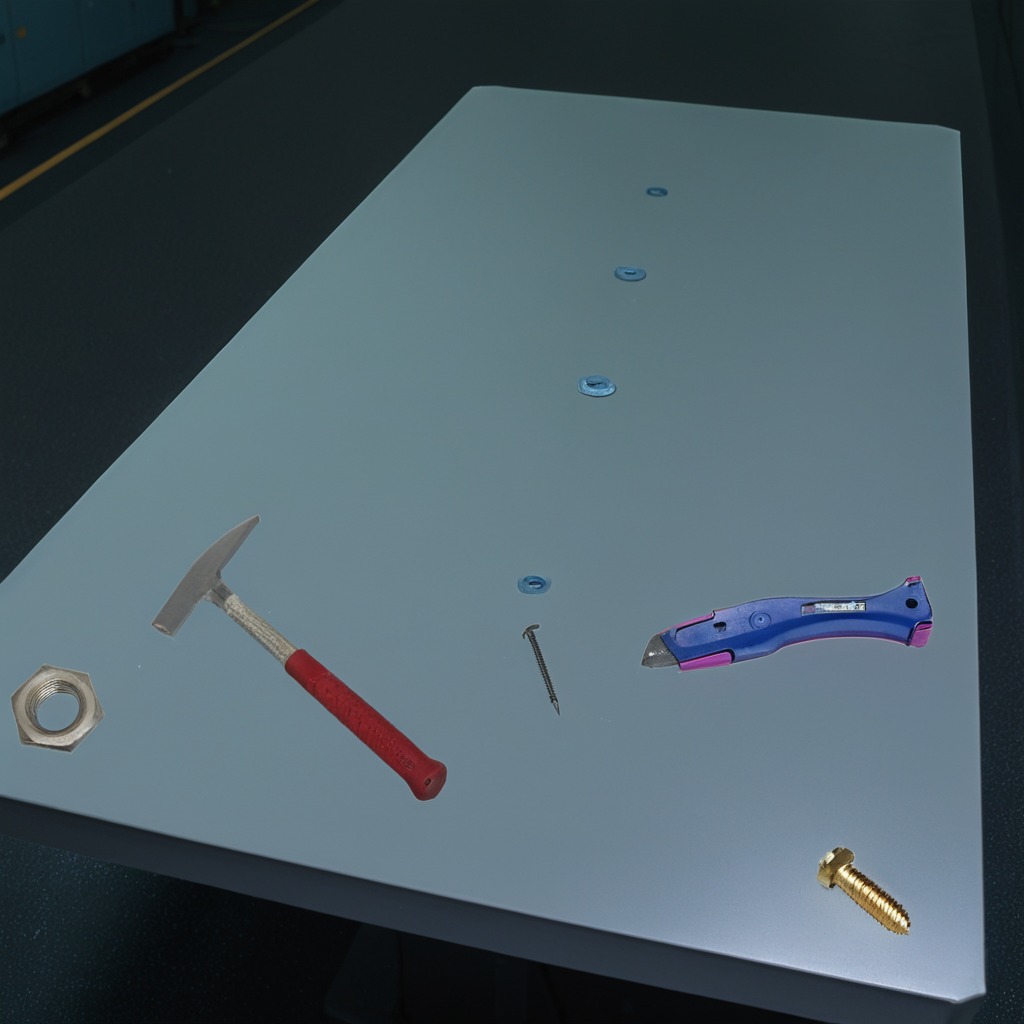
A utility knife, a metal machine screw, an iron nail, a hammer, and a metal nut are lying on the table.